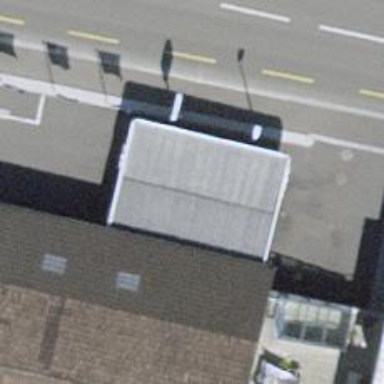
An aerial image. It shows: Fuel station.